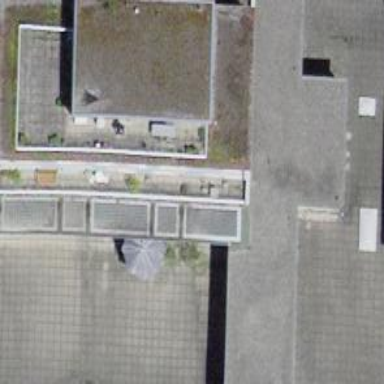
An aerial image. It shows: Part of building is shown in the image.